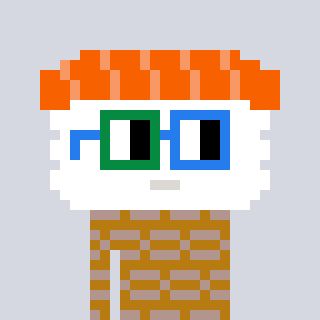
a pixel art character with square green and blue glasses, a nigiri-shaped head and a gold-colored body on a cool background